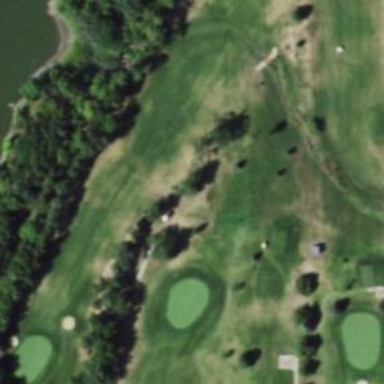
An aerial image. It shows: Golf cartpath that is also road path.